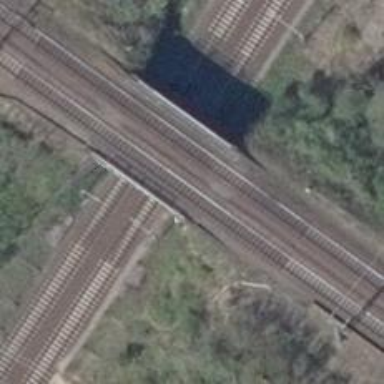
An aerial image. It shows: Bridge over electrified railway with contact line.